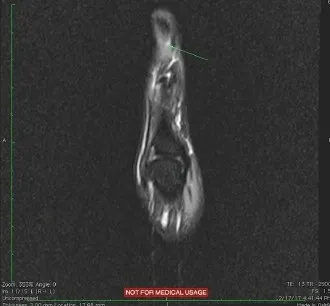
MRI appearance of the tumor - radial side view of the thumb.
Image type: radiology (mri)